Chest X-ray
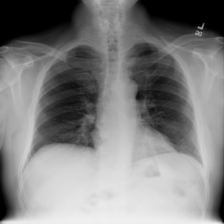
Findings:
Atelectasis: negative
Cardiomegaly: negative
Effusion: negative
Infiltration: positive
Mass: negative
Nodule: negative
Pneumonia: negative
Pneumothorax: negative
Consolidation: negative
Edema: negative
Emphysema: negative
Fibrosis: negative
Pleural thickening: negative
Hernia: negative